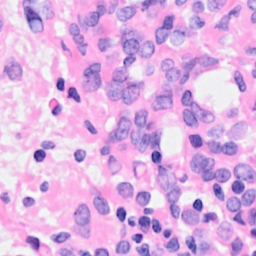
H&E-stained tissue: Breast